Question: I see that when I press the tab key, links on the page aren't getting focused.
I expect the TAB key to mark the next html control (anchors, inputs), like in any other site:

Is it a html/css issue?
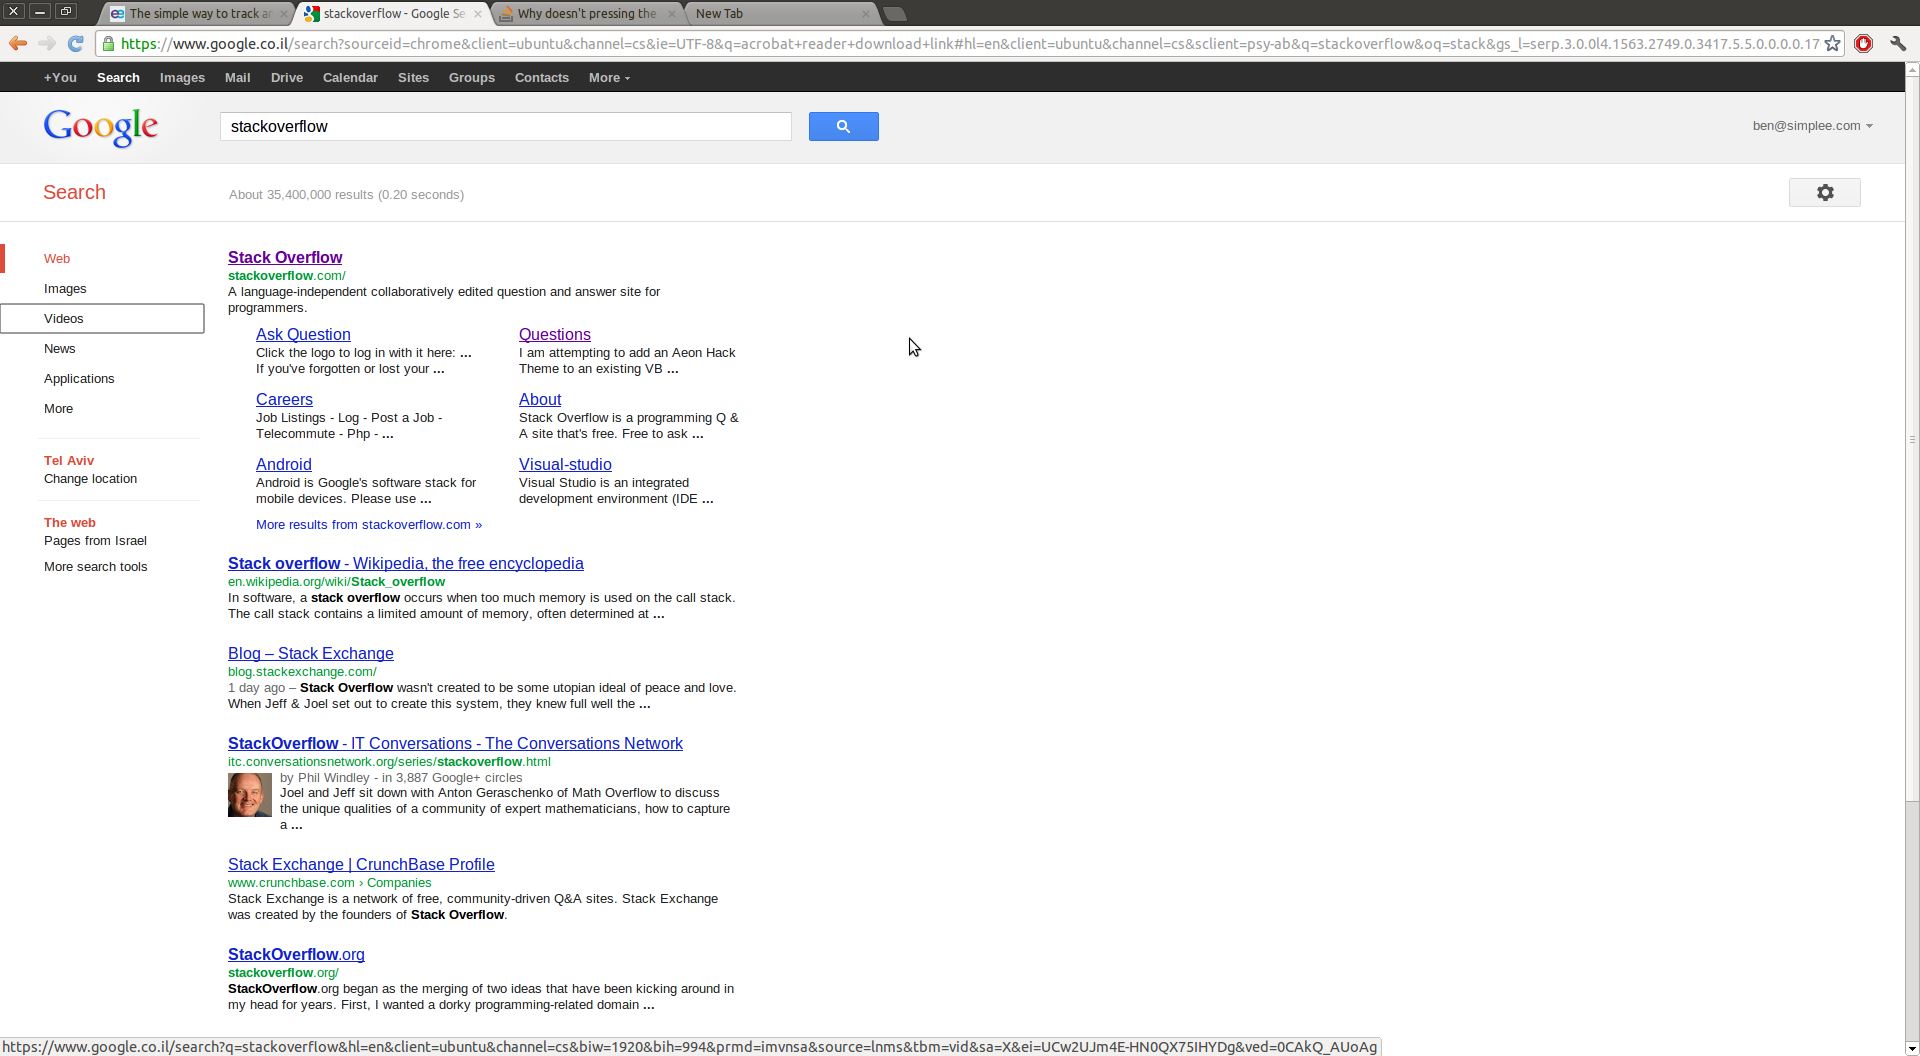
Answer: Pretty sure the default browser outline is being supressed, here is the code from the all.css file:
'''
a:focus,
div:focus,
input:focus{outline:none;}
'''
I have used this in some mobile websites, Android doesn't play nice sometimes with its element outlines.
Here is how I override the outline, straight from HTML5 Boilerplate:
'''
a:focus { outline:thin dotted; }
a:hover, a:active { outline:0; }
'''